Interaction volume radius: 5 \u00c5
Interaction volume height: 10 \u00c5
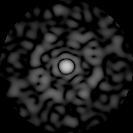
Disorder parameter: 0.8462